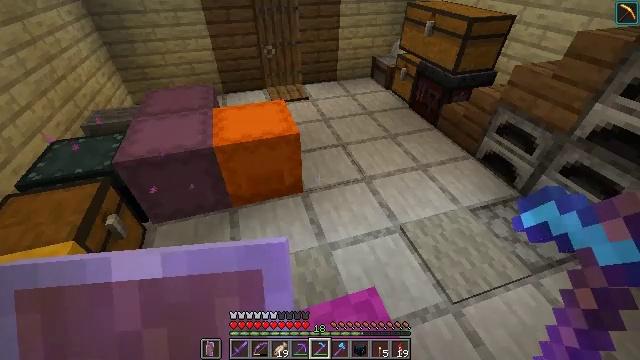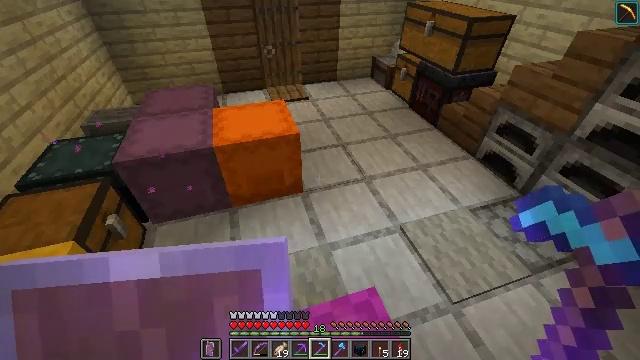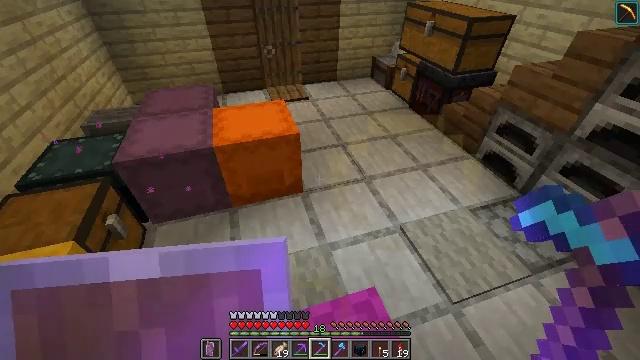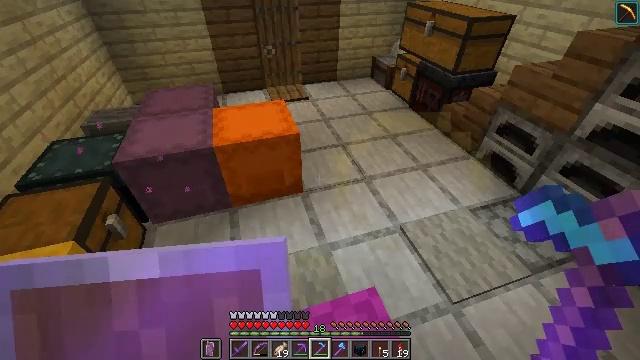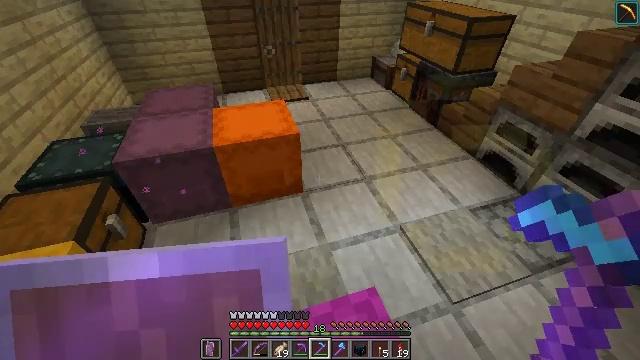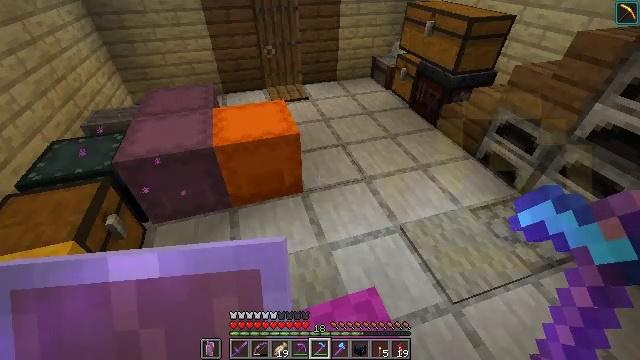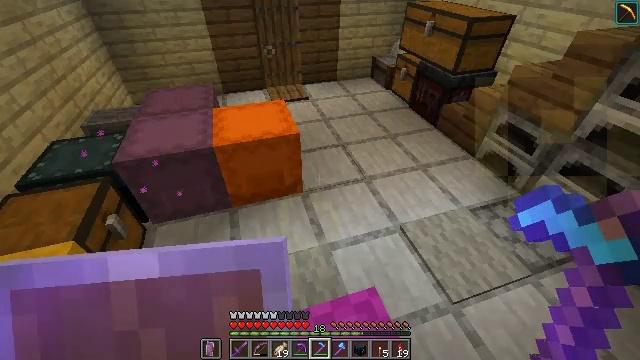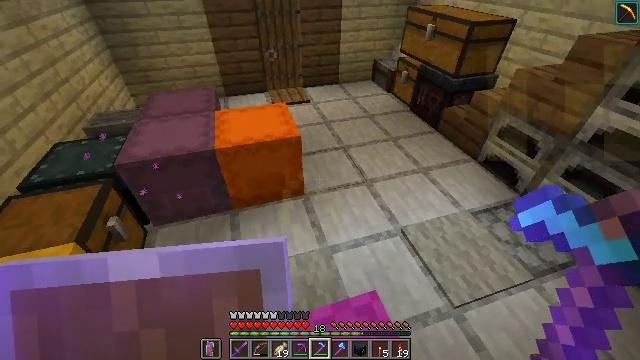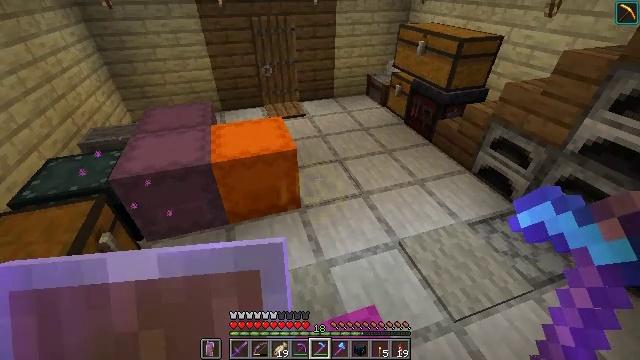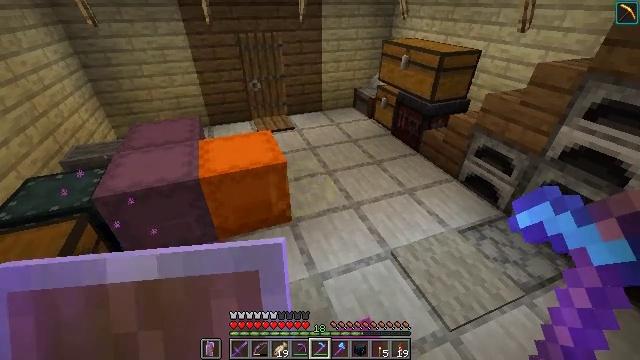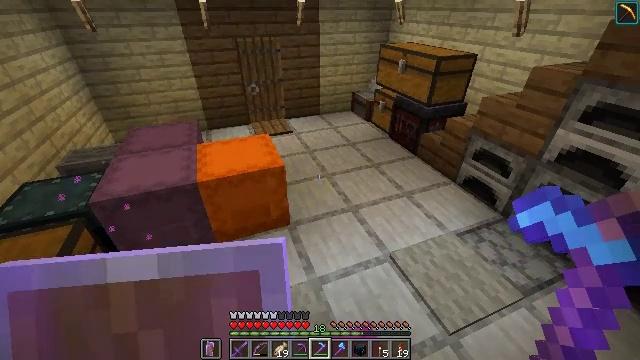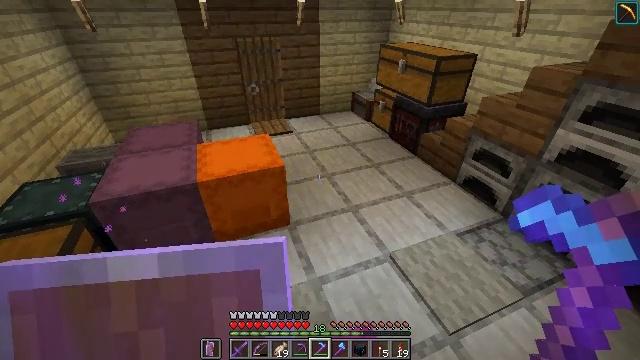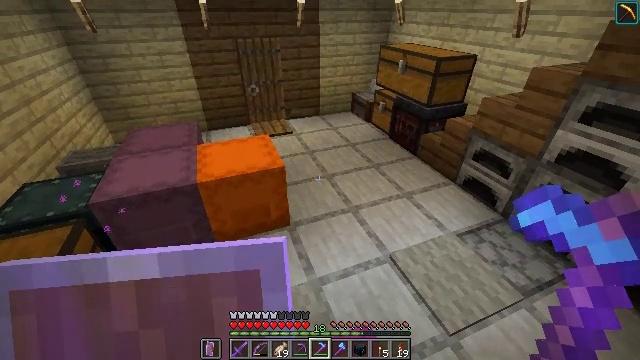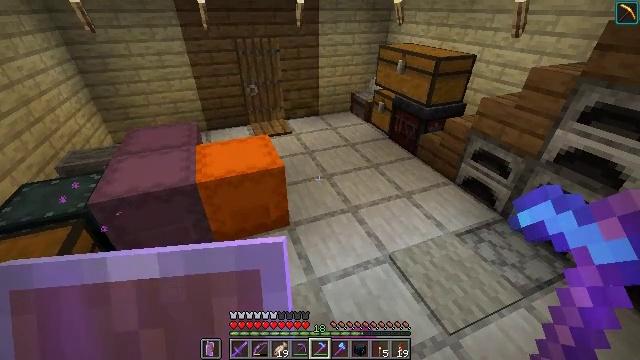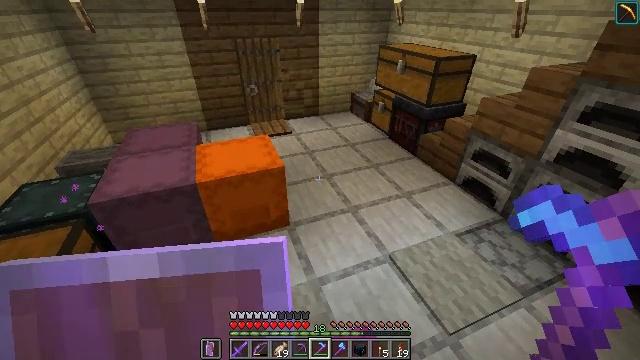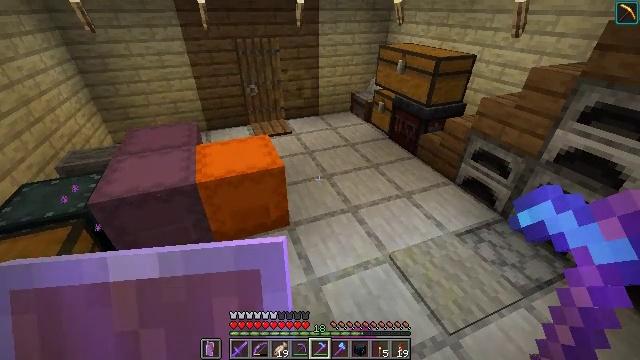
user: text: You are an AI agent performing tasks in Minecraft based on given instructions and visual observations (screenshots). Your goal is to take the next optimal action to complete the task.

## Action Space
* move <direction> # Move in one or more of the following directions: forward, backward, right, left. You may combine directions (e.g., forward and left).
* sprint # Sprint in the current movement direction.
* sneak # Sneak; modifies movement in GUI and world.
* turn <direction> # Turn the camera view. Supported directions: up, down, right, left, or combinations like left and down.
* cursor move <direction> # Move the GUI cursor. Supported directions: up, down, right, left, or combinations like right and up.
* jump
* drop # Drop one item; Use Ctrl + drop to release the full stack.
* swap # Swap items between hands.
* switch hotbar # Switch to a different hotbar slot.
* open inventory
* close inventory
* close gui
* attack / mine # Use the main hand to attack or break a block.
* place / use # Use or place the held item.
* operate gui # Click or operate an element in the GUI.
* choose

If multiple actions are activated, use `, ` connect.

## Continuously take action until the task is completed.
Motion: motion action
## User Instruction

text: Attack the jungle leaves to remove it.
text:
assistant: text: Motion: no_op
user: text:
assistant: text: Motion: no_op
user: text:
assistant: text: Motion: no_op
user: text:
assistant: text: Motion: no_op
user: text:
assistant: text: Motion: no_op
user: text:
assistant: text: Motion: no_op
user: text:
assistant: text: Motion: no_op
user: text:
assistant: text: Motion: turn right and up
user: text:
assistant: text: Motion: turn right and up
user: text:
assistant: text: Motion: no_op
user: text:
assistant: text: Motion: no_op
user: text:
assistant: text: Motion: no_op
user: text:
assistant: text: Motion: no_op
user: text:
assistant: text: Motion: no_op
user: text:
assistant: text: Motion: no_op
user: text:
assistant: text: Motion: no_op
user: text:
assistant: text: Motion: no_op
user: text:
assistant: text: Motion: no_op
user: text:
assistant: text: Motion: no_op
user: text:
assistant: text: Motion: no_op
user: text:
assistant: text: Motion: no_op
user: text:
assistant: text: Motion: no_op
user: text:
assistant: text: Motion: no_op
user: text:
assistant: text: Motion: no_op
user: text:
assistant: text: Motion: no_op
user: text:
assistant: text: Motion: no_op
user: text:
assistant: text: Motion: no_op
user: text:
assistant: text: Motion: no_op
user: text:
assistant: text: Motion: no_op
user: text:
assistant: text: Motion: no_op